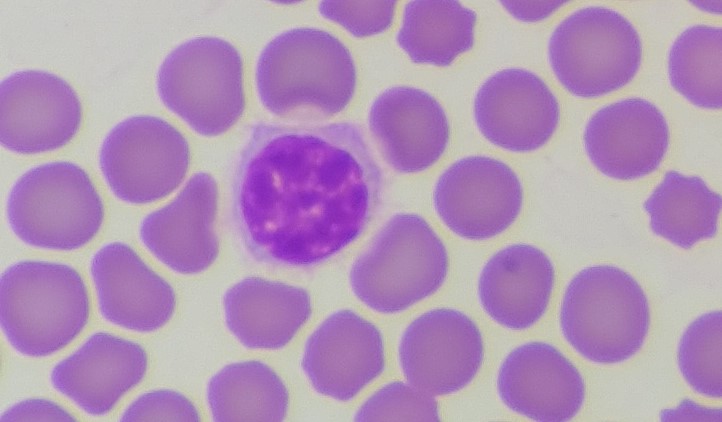
White blood cell type: Lymphocyte